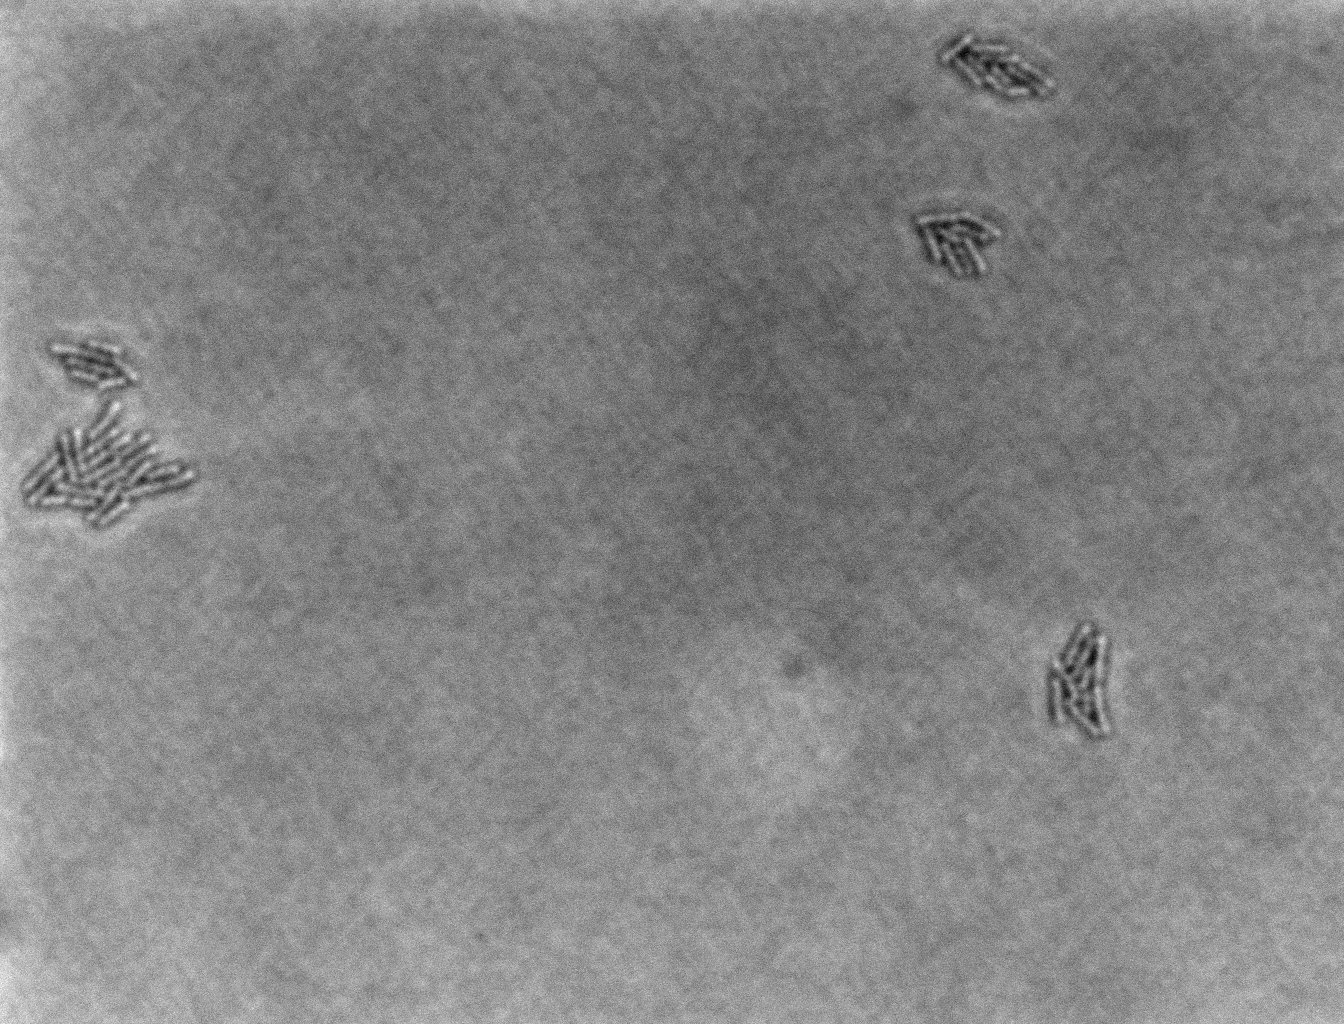
Brightfield microscopy, 60x objective, 3 h incubation